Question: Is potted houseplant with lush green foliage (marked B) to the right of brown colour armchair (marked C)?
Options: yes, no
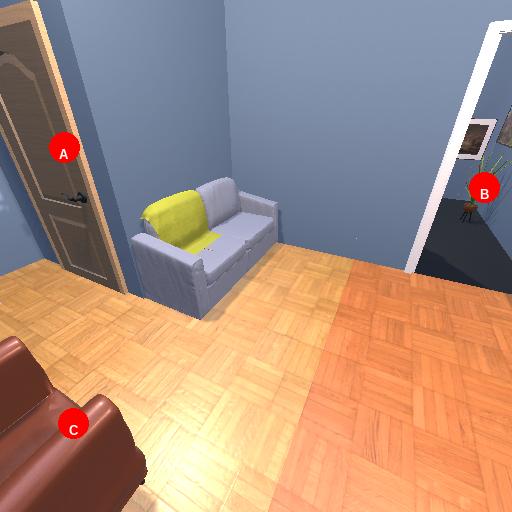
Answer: yes